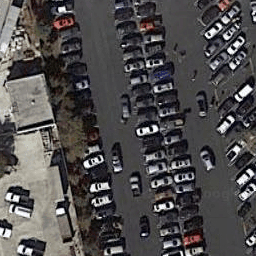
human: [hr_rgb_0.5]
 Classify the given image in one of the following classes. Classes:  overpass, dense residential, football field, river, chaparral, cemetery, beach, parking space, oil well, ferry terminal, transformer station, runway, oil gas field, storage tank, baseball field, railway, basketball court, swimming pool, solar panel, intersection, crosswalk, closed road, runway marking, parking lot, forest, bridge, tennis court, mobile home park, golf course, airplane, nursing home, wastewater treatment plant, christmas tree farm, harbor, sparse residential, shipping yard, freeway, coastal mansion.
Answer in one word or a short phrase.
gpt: parking lot